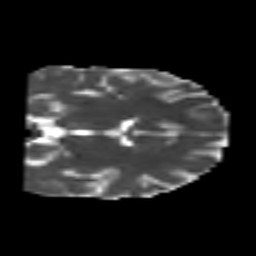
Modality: MD
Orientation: coronal
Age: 25
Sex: male
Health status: healthy